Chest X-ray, PA view. Patient: 20 years old, sex M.
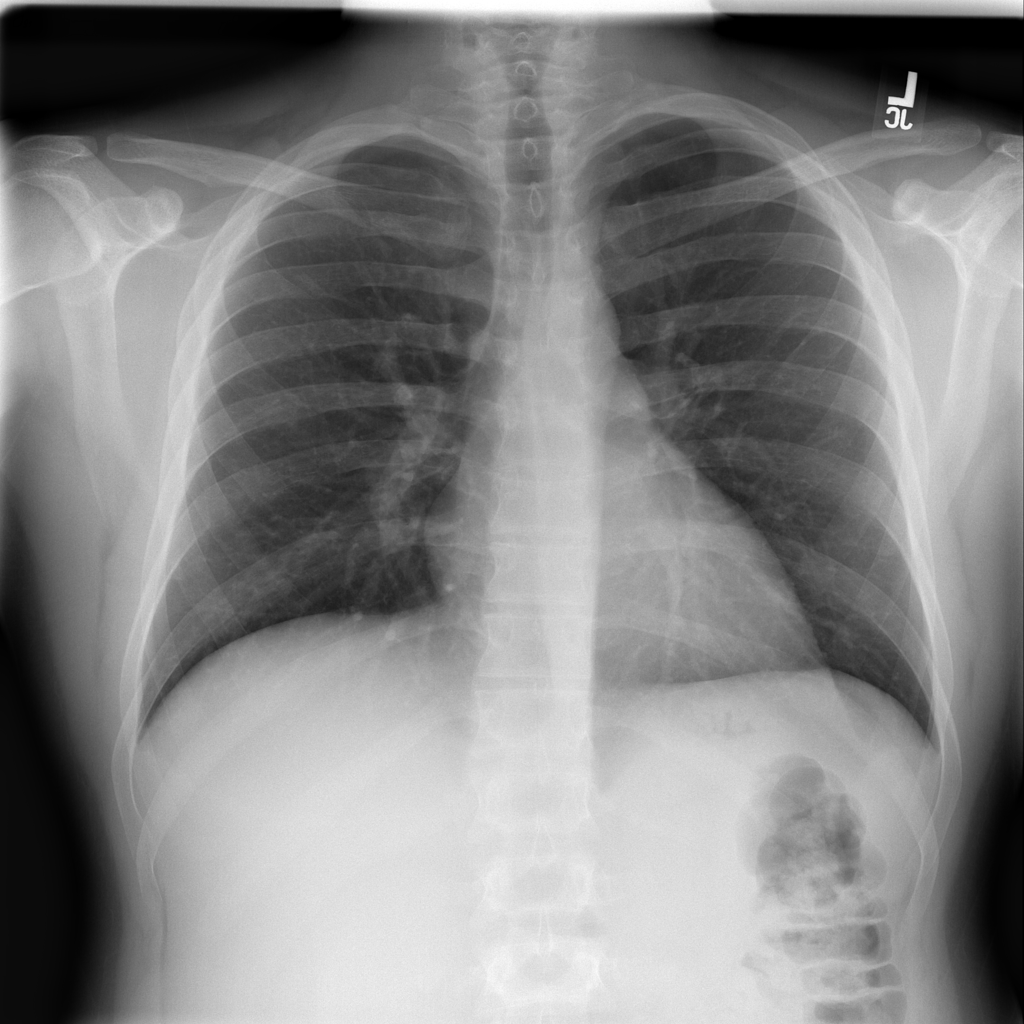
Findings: No Finding